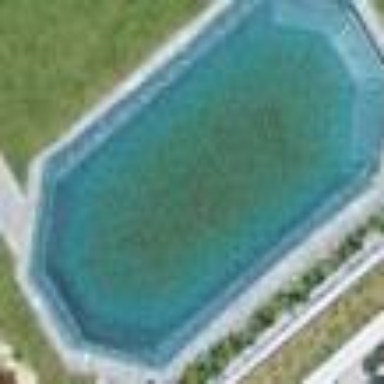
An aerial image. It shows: Swimming pool located in leisure land.